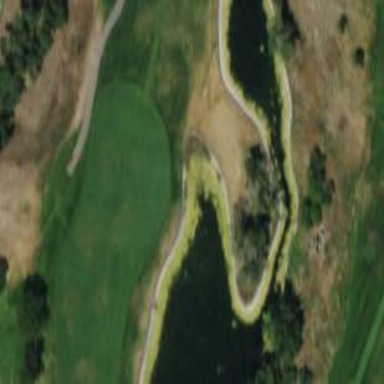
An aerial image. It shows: Water hazard in golf course. The hazard is natural water feature.